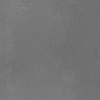
Atmospheric dust classification: dusty